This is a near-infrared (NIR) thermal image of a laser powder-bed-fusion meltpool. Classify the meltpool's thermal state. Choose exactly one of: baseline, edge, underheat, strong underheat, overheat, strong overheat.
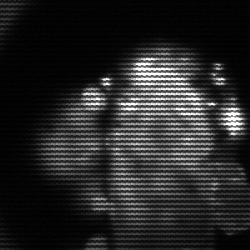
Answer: strong underheat